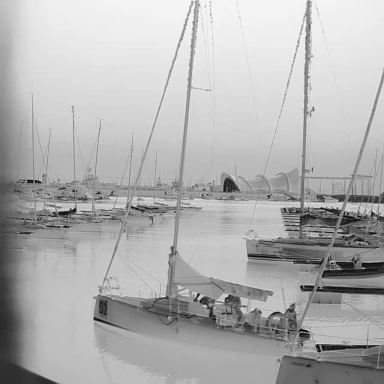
There are 12 objects shown in the infrared image, including 11 sailboats, and a canoe.